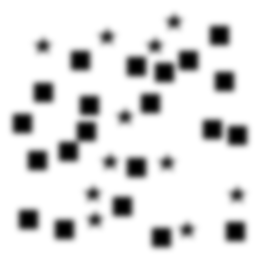
Squares: 21
Triangles: 0
Stars: 11
Total shapes: 32